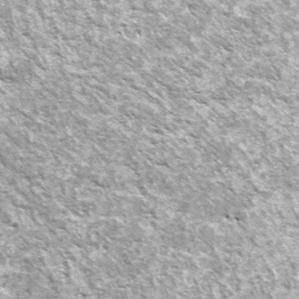
Label: frost